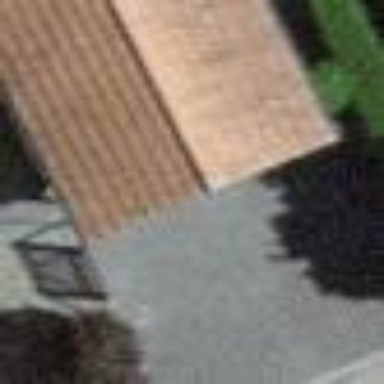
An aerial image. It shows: View of roof of building.